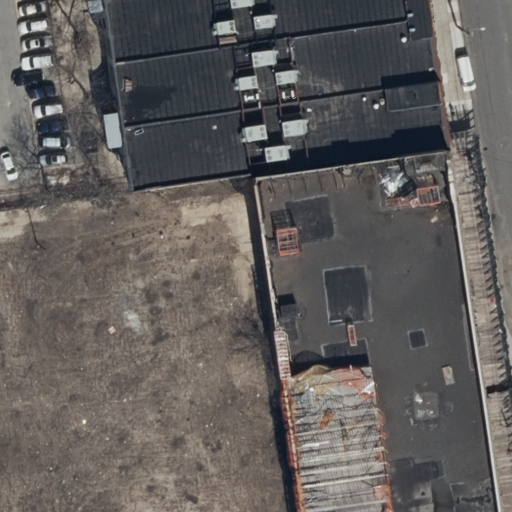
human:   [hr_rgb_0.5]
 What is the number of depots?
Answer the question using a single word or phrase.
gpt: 0

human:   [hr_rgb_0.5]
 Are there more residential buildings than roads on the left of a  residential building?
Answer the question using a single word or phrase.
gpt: no

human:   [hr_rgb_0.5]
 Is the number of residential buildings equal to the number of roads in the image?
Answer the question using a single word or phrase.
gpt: yes

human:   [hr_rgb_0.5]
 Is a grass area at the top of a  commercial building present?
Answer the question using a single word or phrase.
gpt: no

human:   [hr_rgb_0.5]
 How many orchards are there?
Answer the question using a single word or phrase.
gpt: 0

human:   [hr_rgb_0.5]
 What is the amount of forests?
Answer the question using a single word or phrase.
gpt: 0

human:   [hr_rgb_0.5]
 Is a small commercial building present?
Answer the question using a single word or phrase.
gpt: no

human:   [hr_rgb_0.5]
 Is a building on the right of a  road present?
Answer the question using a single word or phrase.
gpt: yes

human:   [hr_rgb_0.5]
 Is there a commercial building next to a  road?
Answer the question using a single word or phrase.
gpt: no

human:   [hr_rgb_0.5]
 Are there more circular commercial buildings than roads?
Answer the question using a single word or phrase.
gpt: no

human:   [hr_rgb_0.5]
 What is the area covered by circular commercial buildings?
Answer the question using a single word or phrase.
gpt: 0m2

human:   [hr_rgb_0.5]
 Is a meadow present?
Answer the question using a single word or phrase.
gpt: no

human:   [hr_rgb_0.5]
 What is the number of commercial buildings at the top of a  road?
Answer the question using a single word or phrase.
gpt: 0

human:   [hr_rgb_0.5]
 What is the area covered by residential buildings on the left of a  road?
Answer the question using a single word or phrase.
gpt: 1097m2

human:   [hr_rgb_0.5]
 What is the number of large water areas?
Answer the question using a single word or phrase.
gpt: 0

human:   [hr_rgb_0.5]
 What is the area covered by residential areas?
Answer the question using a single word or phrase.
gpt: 0m2

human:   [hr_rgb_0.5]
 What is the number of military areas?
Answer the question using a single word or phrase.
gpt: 0

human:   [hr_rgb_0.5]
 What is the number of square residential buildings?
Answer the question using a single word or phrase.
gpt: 0

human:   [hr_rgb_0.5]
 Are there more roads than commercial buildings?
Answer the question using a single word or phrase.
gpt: yes

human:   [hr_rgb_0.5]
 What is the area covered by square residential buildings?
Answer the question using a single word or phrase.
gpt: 0m2

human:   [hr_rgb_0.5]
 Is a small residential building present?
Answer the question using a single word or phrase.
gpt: yes

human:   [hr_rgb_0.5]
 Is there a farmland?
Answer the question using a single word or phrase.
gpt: no

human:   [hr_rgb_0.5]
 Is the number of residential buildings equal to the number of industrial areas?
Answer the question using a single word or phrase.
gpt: no

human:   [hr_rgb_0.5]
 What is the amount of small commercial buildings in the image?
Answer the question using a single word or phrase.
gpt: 0

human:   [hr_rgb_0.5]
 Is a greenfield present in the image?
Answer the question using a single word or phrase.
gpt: no

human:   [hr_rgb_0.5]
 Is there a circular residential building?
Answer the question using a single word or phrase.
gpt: no

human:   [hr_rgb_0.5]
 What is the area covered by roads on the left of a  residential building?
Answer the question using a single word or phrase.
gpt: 0m2

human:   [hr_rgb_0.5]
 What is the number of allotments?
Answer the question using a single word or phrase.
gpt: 0

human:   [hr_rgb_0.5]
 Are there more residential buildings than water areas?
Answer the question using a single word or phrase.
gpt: yes

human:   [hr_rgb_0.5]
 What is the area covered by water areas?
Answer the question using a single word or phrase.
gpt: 0m2

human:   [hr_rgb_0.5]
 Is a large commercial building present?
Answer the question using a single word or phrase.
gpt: no

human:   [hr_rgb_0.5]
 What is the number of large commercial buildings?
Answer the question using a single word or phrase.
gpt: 0

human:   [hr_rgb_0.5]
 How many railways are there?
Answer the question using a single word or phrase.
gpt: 0

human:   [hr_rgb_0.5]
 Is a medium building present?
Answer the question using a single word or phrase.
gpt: no

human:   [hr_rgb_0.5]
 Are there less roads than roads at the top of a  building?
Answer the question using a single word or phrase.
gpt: no

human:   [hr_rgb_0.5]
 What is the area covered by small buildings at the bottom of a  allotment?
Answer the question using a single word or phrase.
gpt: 0m2